Question: How can I customize the following screen to have a title and an Areas dropdown?
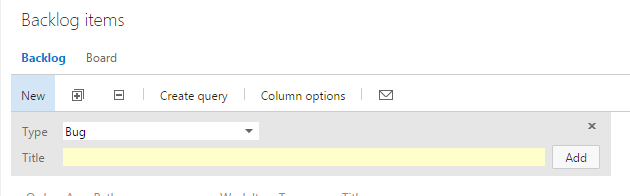
Answer: You need to use the witadmin command-line tool, and do an exportprocessconfig, then modify the xml and do an importprocessconfig.
Docs on the witadmin tool are here: <URL>
In the ProcessConfig.xml you can modify which fields are shown: